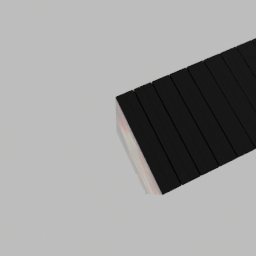
Label: decoration